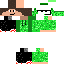
A male human skin with green skin, wearing brown long hair dressed in a green hoodie and black pants, featuring a closed mouth.